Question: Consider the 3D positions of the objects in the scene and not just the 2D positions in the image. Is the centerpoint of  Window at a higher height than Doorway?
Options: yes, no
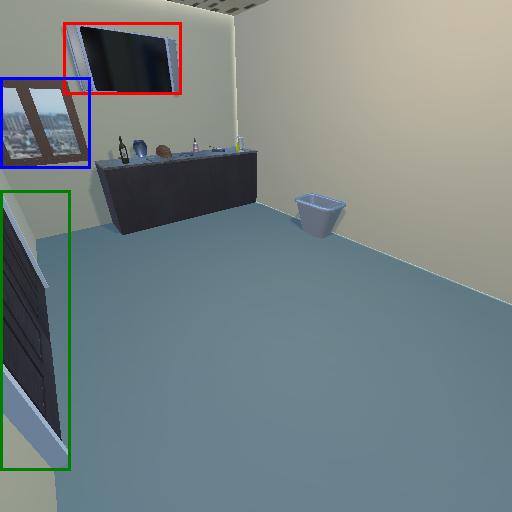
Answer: yes